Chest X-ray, PA view. Patient: 29 years old, sex M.
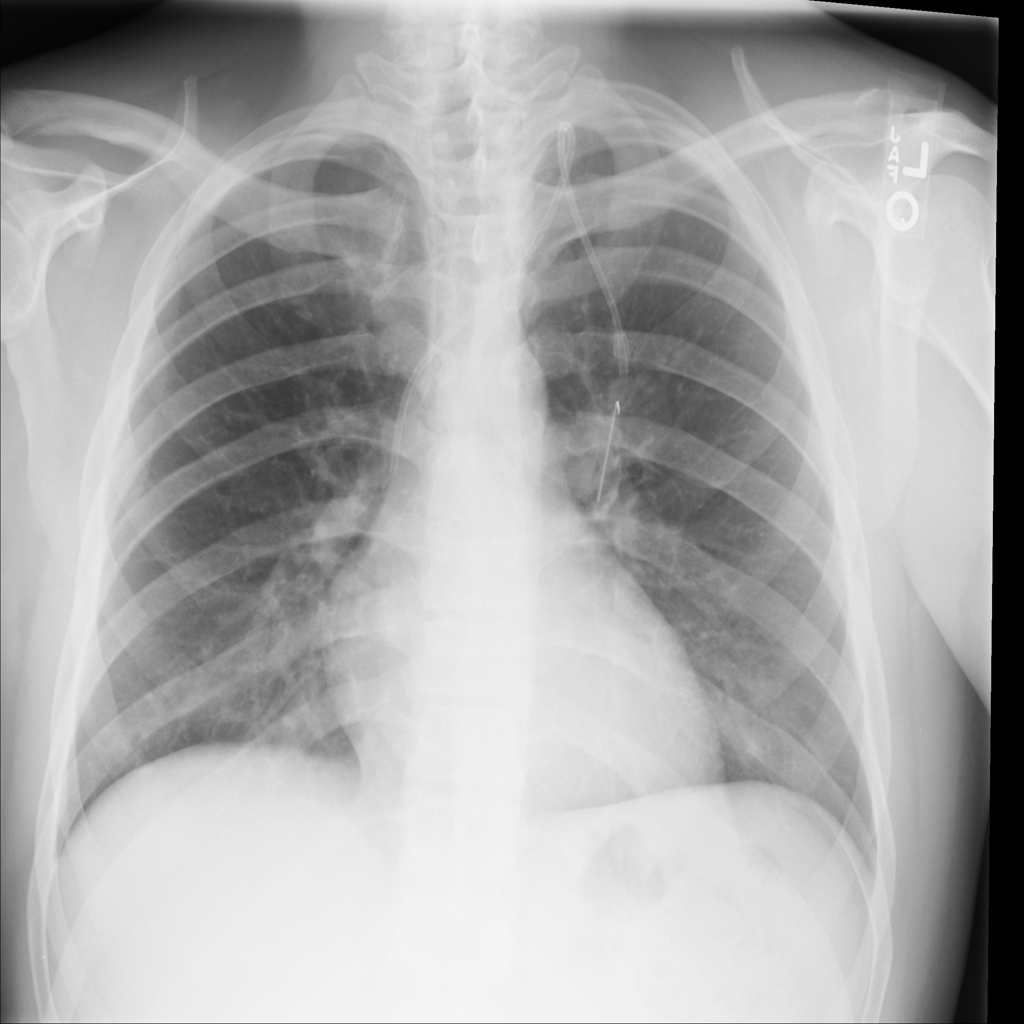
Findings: No Finding